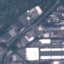
Label: Industrial